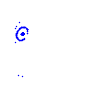
Particle: proton